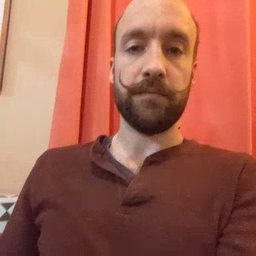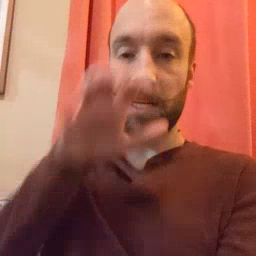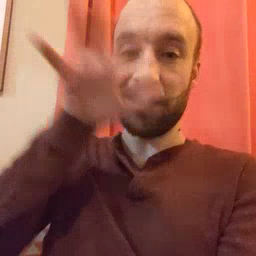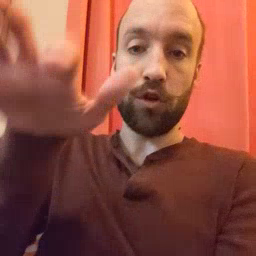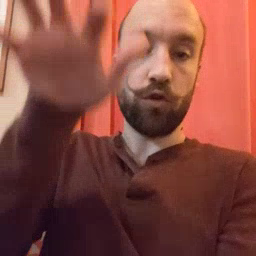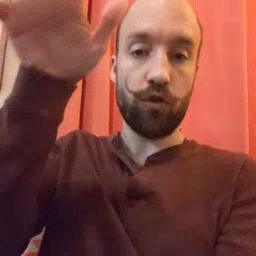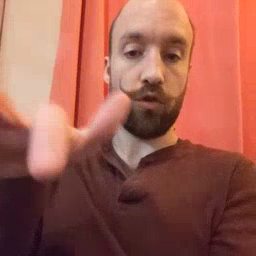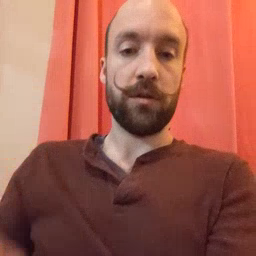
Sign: alligator